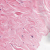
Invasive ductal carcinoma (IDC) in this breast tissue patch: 0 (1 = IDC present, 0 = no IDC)